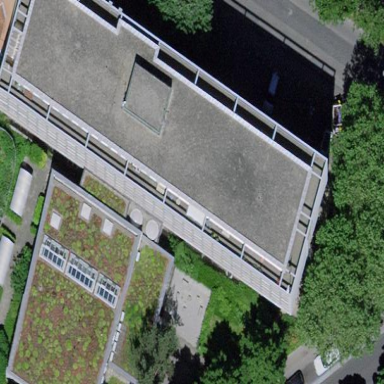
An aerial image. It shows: Flat-roofed public building.